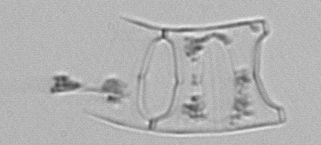
Label: Eucampia